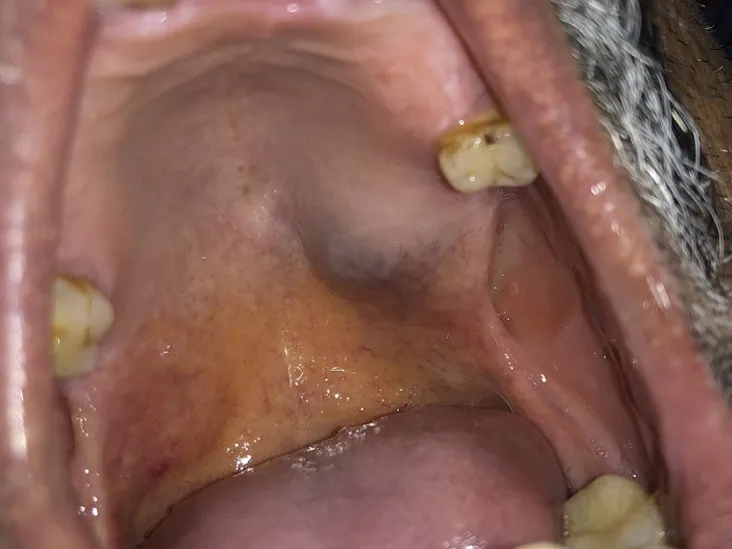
pre-operatory view of the lesion showing the left hard palate swelling.
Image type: pathology (h&e)